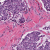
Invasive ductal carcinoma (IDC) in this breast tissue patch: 0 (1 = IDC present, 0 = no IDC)